Question: I'm building few webparts for Sharepoint and I need to show presence of users (from Lync/OCS).
When I use :
'''
<img border="0" height="12" width="12" src="/_layouts/images/blank.gif" onload="IMNRC('" + user.Email + "')" id="IMID_" + Guid.NewGuid() + "" ShowOfflinePawn=1>&nbsp;" + user.Name + "</span>
'''
It works fine and I get nice presence control with many features (name, email, I can call this person or send any message etc...) :

The problem is that it works only in IE, is there any way I can have the same features in other browsers ?
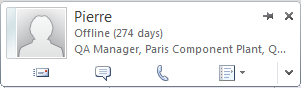
Answer: What are are using uses ActiveX, and will only work for IE.
You can use the <URL> if you want to support multiple browsers.